Interaction volume radius: 5 \u00c5
Interaction volume height: 10 \u00c5
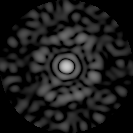
Disorder parameter: 0.8308